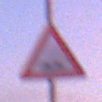
Verkehrszeichen: UnebeneFahrbahn
Umgebung: Outdoor, Nature
Tageszeit: Dawn
Wetter: PartlyCloudy
Licht: Natural
Jahreszeit: NotSpecified
Kontrast: MediumContrast